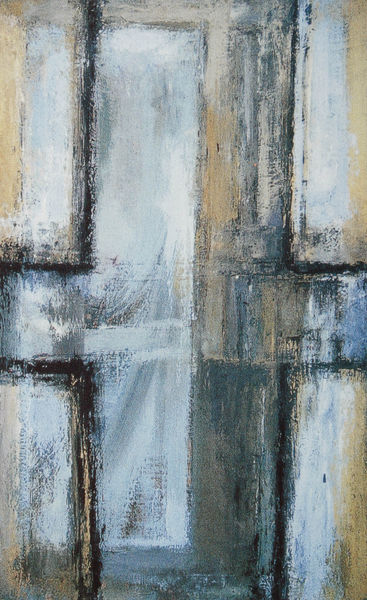
Titel: Cross
Künstler: Hedda Sterne
Institution: Im Besitz der Künstlerin
Schlagwörter: blau, weiß, kubismus, ocker, braun, fenster, kreide, pastell, schwarz, beige, vorhang, trocken, abstrakt, farben, modern, linien, rand, duktus, rechtecke, straßen, kreuz, linie, gebrochen, rothko